Question: '''
#pragma comment(lib,"Ws2_32.lib")
#include<sdkddkver.h>
#include<conio.h>
#include<stdio.h>
#include<iostream>
#include<WinSock2.h>
#include<windows.h>
#define SCK_VERSION2 0x0202
using namespace std;
int main()
{
long SUCCESSFUL;
WSAData WinSockData;
WORD DLLVERSION;
DLLVERSION=MAKEWORD(2,1);
SUCCESSFUL=WSAStartup(DLLVERSION,&WinSockData);
SOCKADDR_IN ADDRESS;
int AddressSize=sizeof(ADDRESS);
SOCKET sock_LISTEN;
SOCKET sock_CONNECTION;
sock_CONNECTION=socket(AF_INET,SOCK_STREAM,NULL);
ADDRESS.sin_addr.s_addr=inet_addr("127.0.0.1");
ADDRESS.sin_family=AF_INET;
ADDRESS.sin_port=htons(444);
sock_LISTEN=socket(AF_INET,SOCK_STREAM,NULL);
bind(sock_LISTEN,(SOCKADDR *)&ADDRESS,sizeof(ADDRESS));
listen(sock_LISTEN,SOMAXCONN);
for(;;)
{
cout<<"
SERVER:Waiting for incoming connection...";
if(sock_CONNECTION=accept(sock_LISTEN,(SOCKADDR *)&ADDRESS,&AddressSize));
{
cout<<"
A connection was found!"<<endl;
SUCCESSFUL=send(sock_CONNECTION,"Welcome! You are now connected to the Server!",46,NULL);
}
}
}
'''
Whenever I try building this code for server I get following errors:

I'm totally new. I'm using code blocks. I've been searching for solution from last 4 days but I'm not understanding anything. Please help
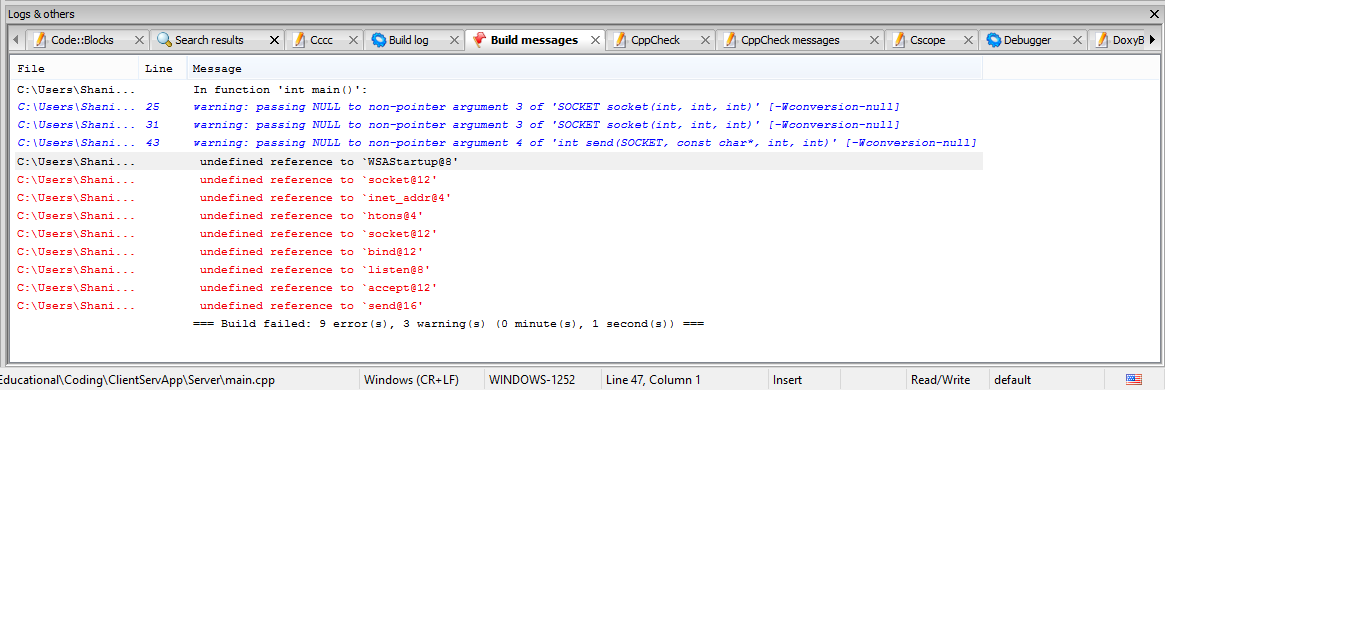
Answer: If you are using CodeBlocks, then you use MinGW that goes with it (I guess, according to low experience level).
This feature works at Visual Studio compilers:
'''
#pragma comment(lib,"Ws2_32.lib")
'''
With MinGW such #pragma will not work.
Instead if it you have to open "Project" -> "Options", then choose your project at left tree (or "Debug"/"Release", if you want that change work just there), and then open tab "link settings".
Press "Add" and find library name like "libws2_32.a" in your MinGW/lib/ directory.
After try rebuild. Hope that will helps.